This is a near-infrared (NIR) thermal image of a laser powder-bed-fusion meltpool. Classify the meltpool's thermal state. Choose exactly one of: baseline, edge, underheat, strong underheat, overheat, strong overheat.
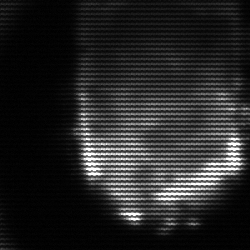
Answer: baseline